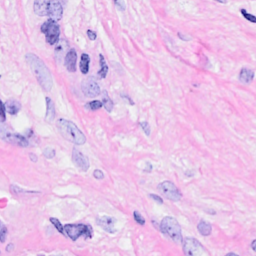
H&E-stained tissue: Breast